Interaction volume radius: 10 \u00c5
Interaction volume height: 35 \u00c5
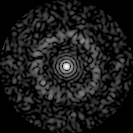
Disorder parameter: 0.8184